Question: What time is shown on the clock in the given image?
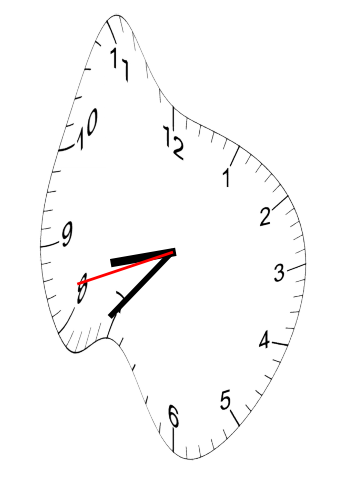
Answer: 08:36:42